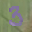
Label: 3